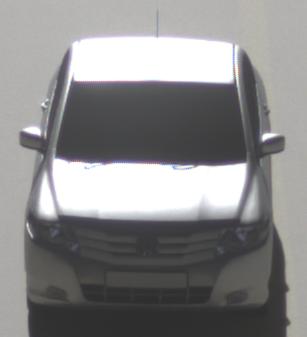
Make: Honda
Model: City
Detailed model: Gen. 6
Model produced from: 2008
Model produced until: 2013
Doors: 4
Color: white
Road condition: dry road
Daytime: midday
Contrast: high contrast